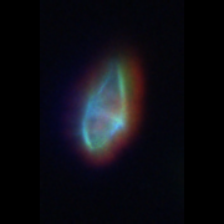
Taxon: Gyrodinium
Group: Dinoflagellates